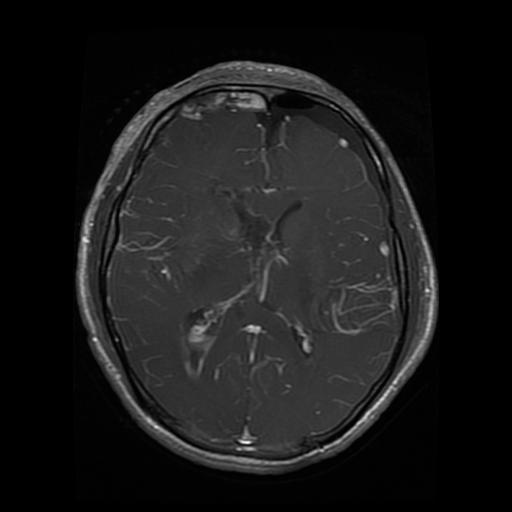
Label: glioma